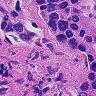
Metastatic tissue present: yes